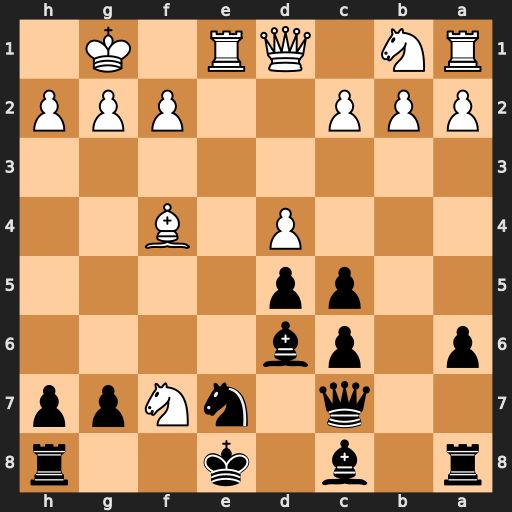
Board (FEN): r1b1k2r/2q1nNpp/p1pb4/2pp4/3P1B2/8/PPP2PPP/RN1QR1K1
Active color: b
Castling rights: kq
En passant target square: -
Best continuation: Kxf7 Bxd6 Qxd6